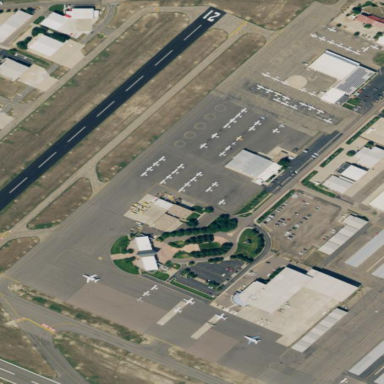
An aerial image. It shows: Apron at the airport.